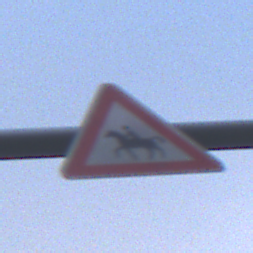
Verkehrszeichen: ReiterRechts
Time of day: SunriseSunset
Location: Outdoor (Nature)
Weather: PartlyCloudy
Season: Autumn
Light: Natural